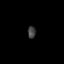
Tissue: skin
Cell type: Epithelial cells
Senescence score: 0.2535
Nuclear area (px): 94
Mean DAPI intensity: 64.383